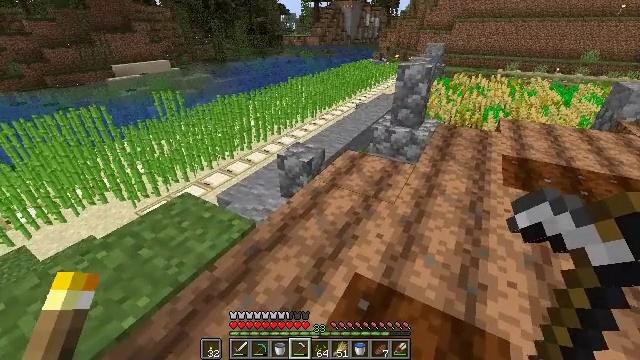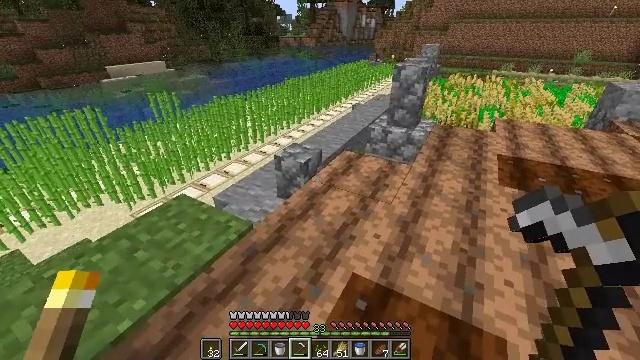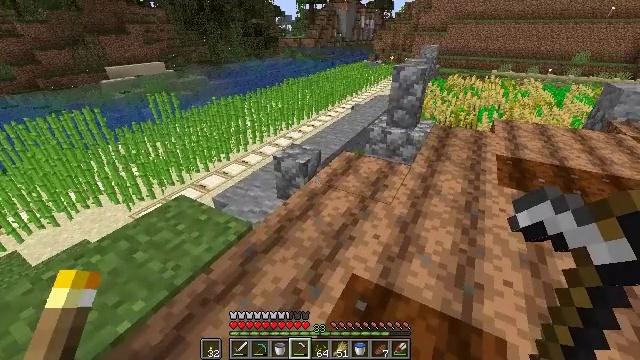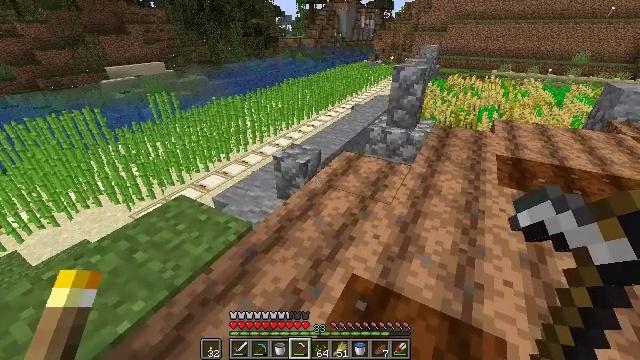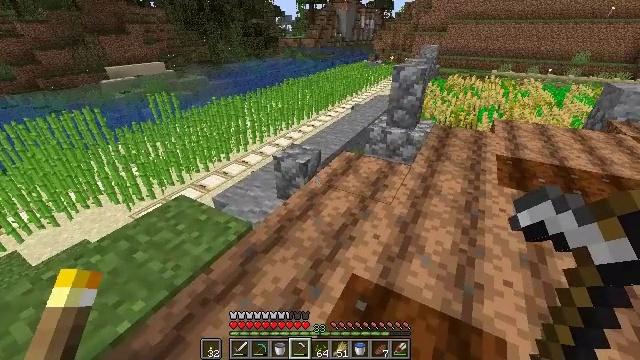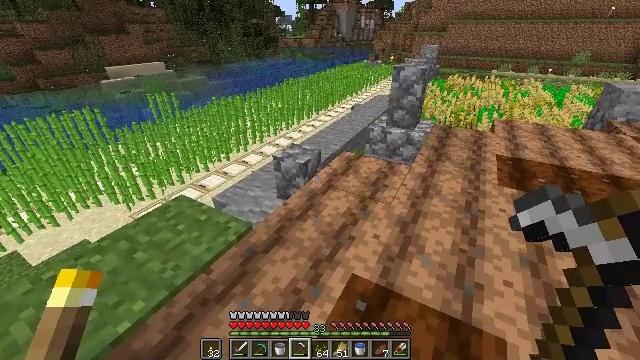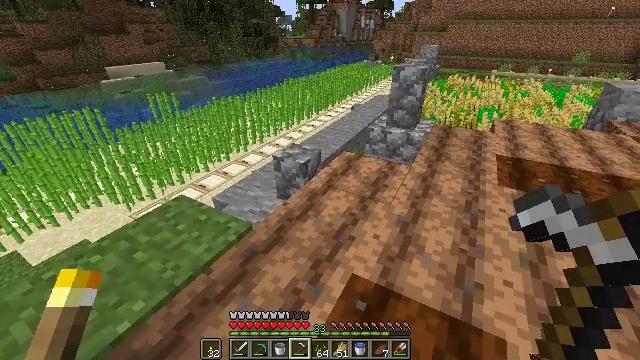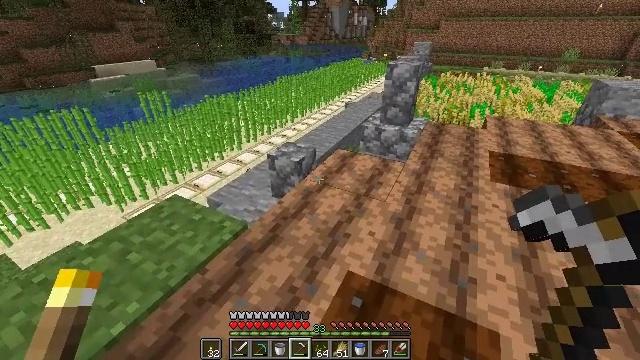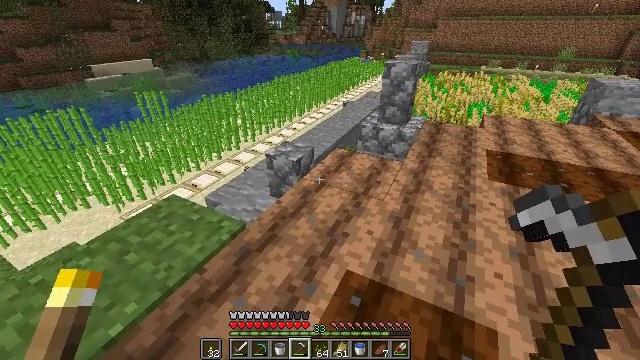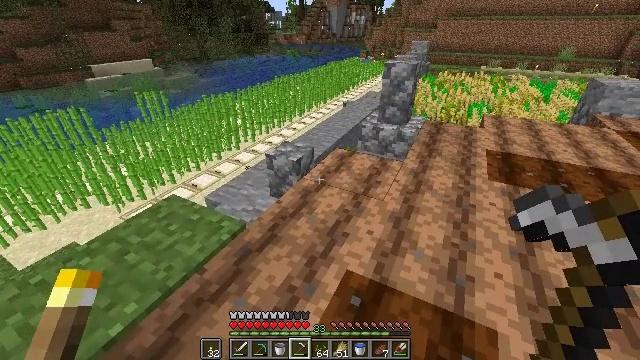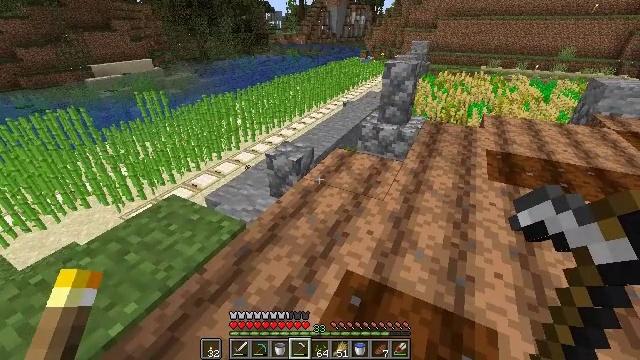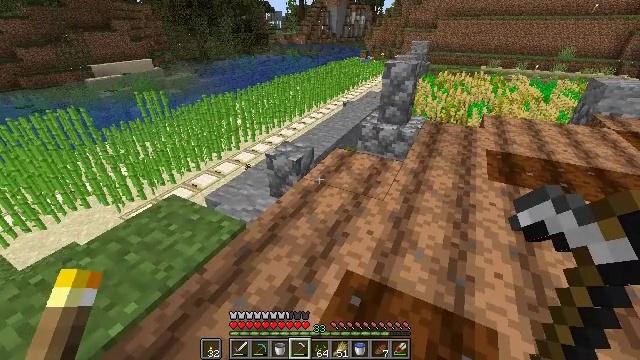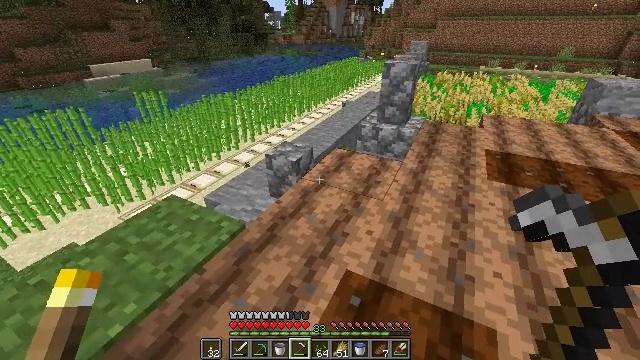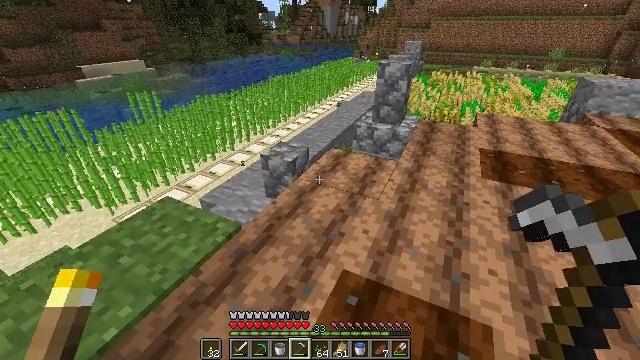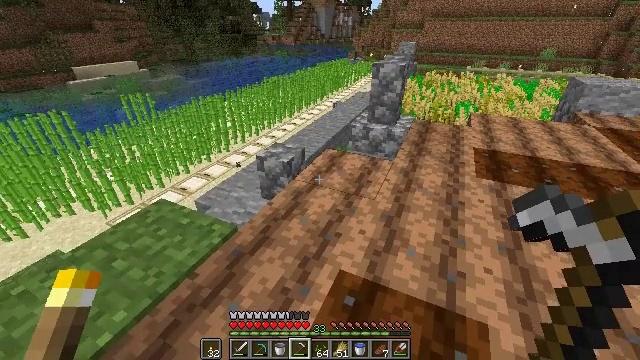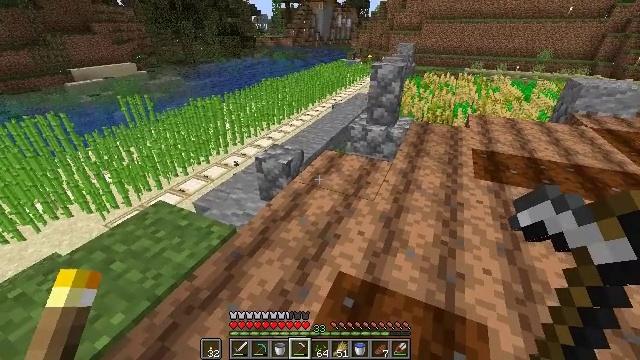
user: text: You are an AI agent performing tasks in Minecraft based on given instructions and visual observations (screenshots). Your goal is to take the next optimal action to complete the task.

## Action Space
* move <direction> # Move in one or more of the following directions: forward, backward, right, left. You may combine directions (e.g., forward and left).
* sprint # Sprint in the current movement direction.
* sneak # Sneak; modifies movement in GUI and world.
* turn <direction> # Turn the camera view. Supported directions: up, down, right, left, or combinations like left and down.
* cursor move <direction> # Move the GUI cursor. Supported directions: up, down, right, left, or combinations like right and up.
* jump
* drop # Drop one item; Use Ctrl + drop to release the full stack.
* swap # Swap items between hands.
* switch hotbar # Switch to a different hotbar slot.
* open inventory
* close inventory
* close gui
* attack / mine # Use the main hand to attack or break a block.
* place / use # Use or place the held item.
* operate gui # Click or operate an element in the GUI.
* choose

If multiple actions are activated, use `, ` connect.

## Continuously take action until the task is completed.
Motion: motion action
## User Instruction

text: Dig up the grass block for dirt.
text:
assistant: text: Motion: no_op
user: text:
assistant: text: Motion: no_op
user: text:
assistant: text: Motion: no_op
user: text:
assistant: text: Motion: no_op
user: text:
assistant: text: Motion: no_op
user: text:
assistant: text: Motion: no_op
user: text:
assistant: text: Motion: turn right
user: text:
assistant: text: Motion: no_op
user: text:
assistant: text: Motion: no_op
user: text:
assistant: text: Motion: no_op
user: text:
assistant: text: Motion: no_op
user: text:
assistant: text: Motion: no_op
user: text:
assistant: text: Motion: turn right
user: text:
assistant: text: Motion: turn right
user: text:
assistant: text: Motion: no_op
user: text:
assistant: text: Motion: no_op
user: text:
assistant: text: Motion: turn right
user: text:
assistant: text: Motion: turn right
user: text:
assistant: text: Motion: turn right
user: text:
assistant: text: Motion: turn right
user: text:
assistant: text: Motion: turn right and down
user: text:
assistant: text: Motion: no_op
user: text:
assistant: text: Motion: no_op
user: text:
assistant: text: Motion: turn left
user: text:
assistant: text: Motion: turn left and down
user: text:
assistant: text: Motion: turn left and down
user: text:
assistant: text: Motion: turn left and down
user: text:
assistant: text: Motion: no_op
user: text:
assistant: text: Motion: turn left and down
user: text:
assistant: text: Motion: no_op